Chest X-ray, AP view. Patient: 62 years old, sex M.
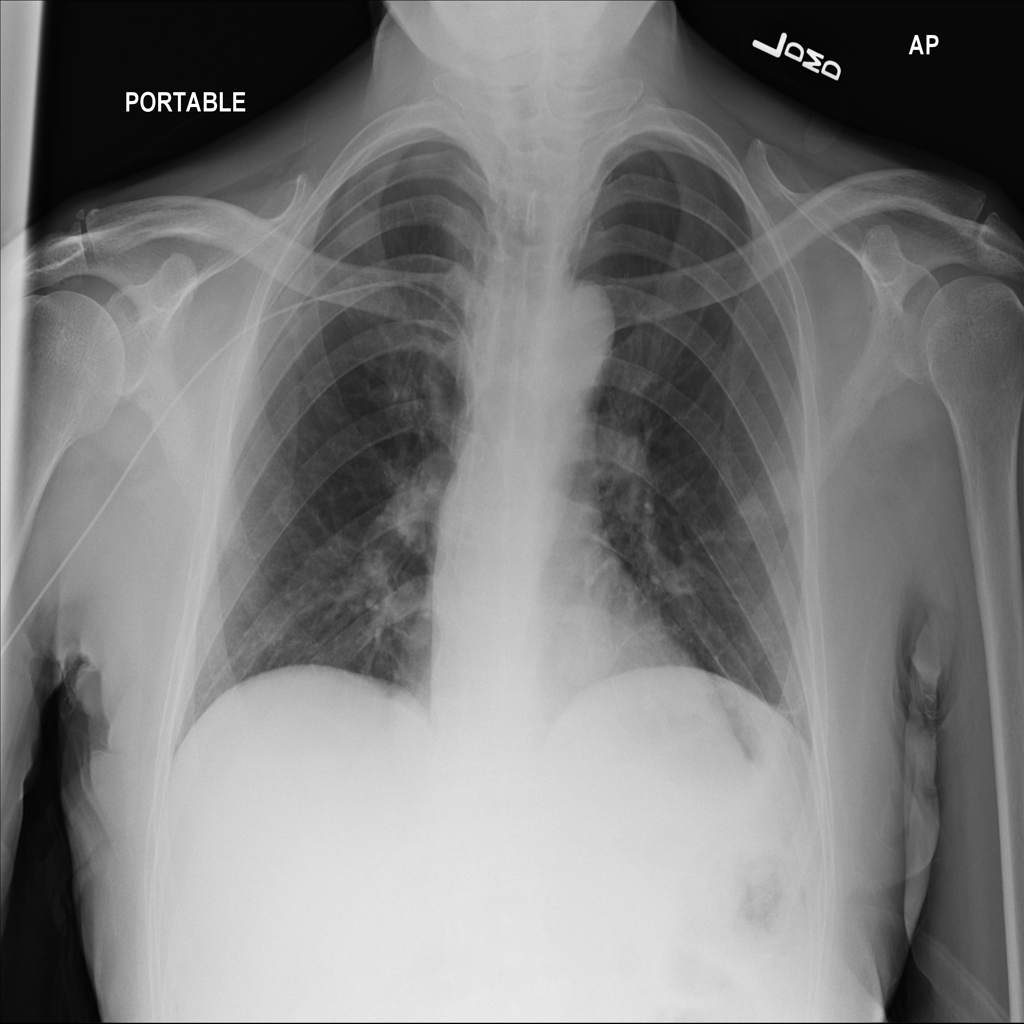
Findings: No Finding